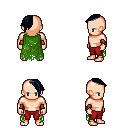
a pixel art fantasy rpg character, male body template, human, light skin, green tattered cape, red pants, raven long mohawk hairstyle, cloth bracers, four views (front, back, left, right), 2x2 character sprite sheet, small pixel art, hard edges, no anti-aliasing